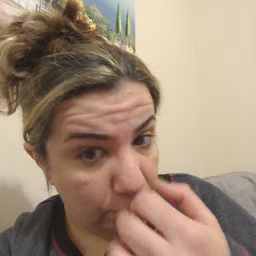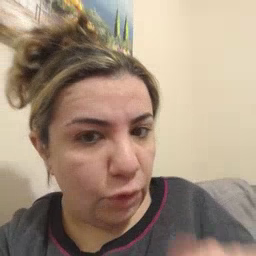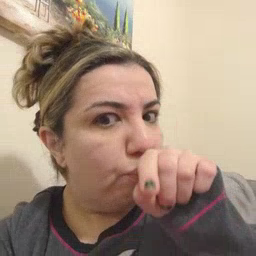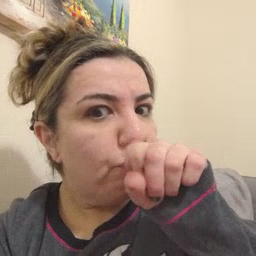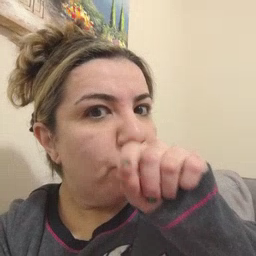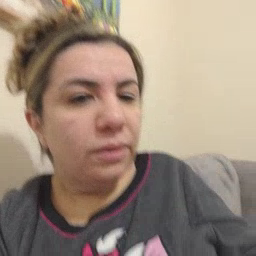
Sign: bird